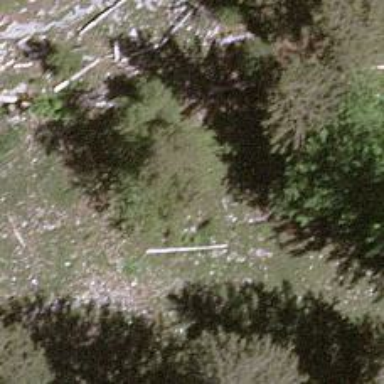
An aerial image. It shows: Single tag "natural: tree."